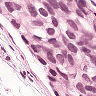
Metastatic tissue present: yes